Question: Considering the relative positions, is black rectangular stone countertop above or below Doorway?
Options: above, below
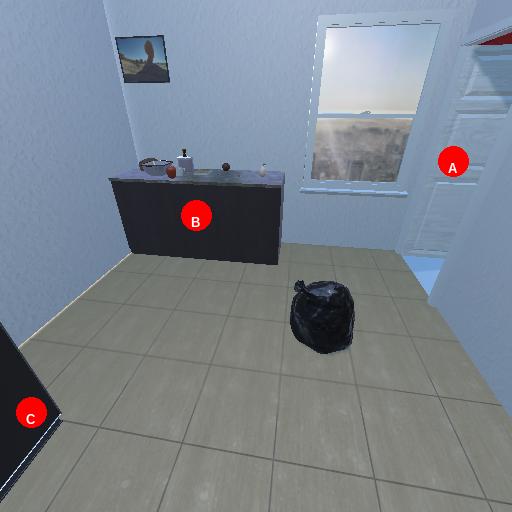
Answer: above